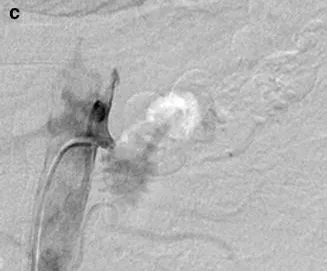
Digital subtraction abdominal and renal angiography. C; The left renal artery showing total occlusion. A artery, Rt right, Lt left, SMA superior mesenteric artery.
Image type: radiology (ct)